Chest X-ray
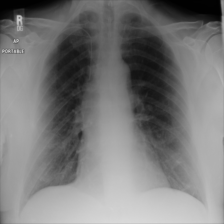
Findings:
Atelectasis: negative
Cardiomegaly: negative
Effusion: negative
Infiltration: negative
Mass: negative
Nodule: negative
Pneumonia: negative
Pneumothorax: negative
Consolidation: negative
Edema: negative
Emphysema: negative
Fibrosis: negative
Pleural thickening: negative
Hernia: negative